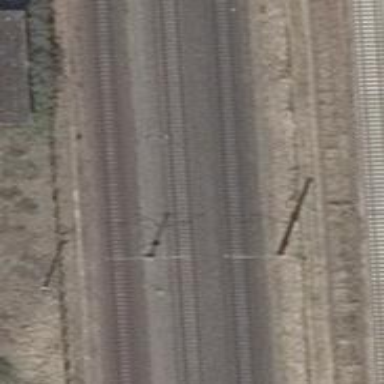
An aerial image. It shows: Railway milestone with catenary mast.